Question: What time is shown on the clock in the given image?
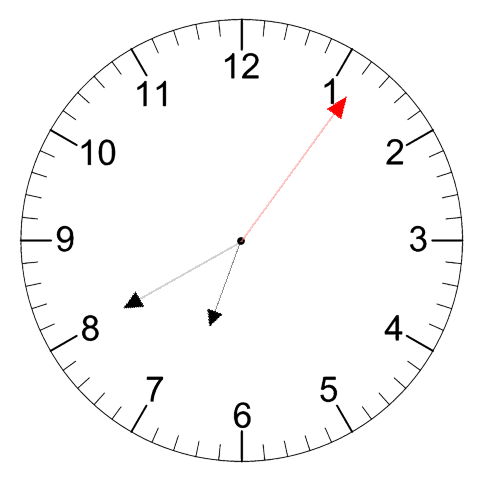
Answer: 06:40:06